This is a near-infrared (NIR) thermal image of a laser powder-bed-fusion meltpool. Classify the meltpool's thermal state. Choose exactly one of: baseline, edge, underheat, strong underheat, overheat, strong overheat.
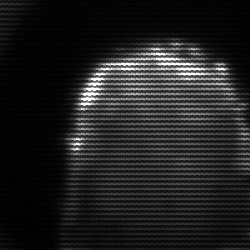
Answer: strong underheat